You are looking at the short-time Fourier spectrogram of a bearing's acceleration signal. What is the most likely bearing condition (normal, inner_race, outer_race, ball)?
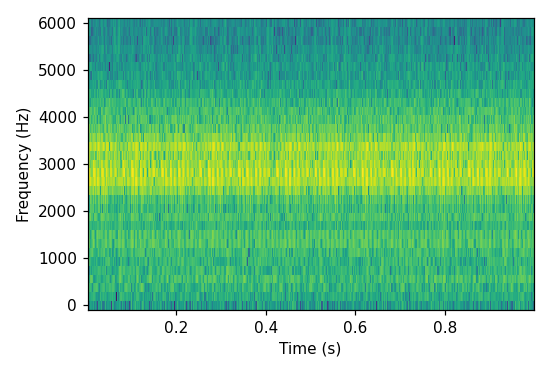
Answer: outer_race